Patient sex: M
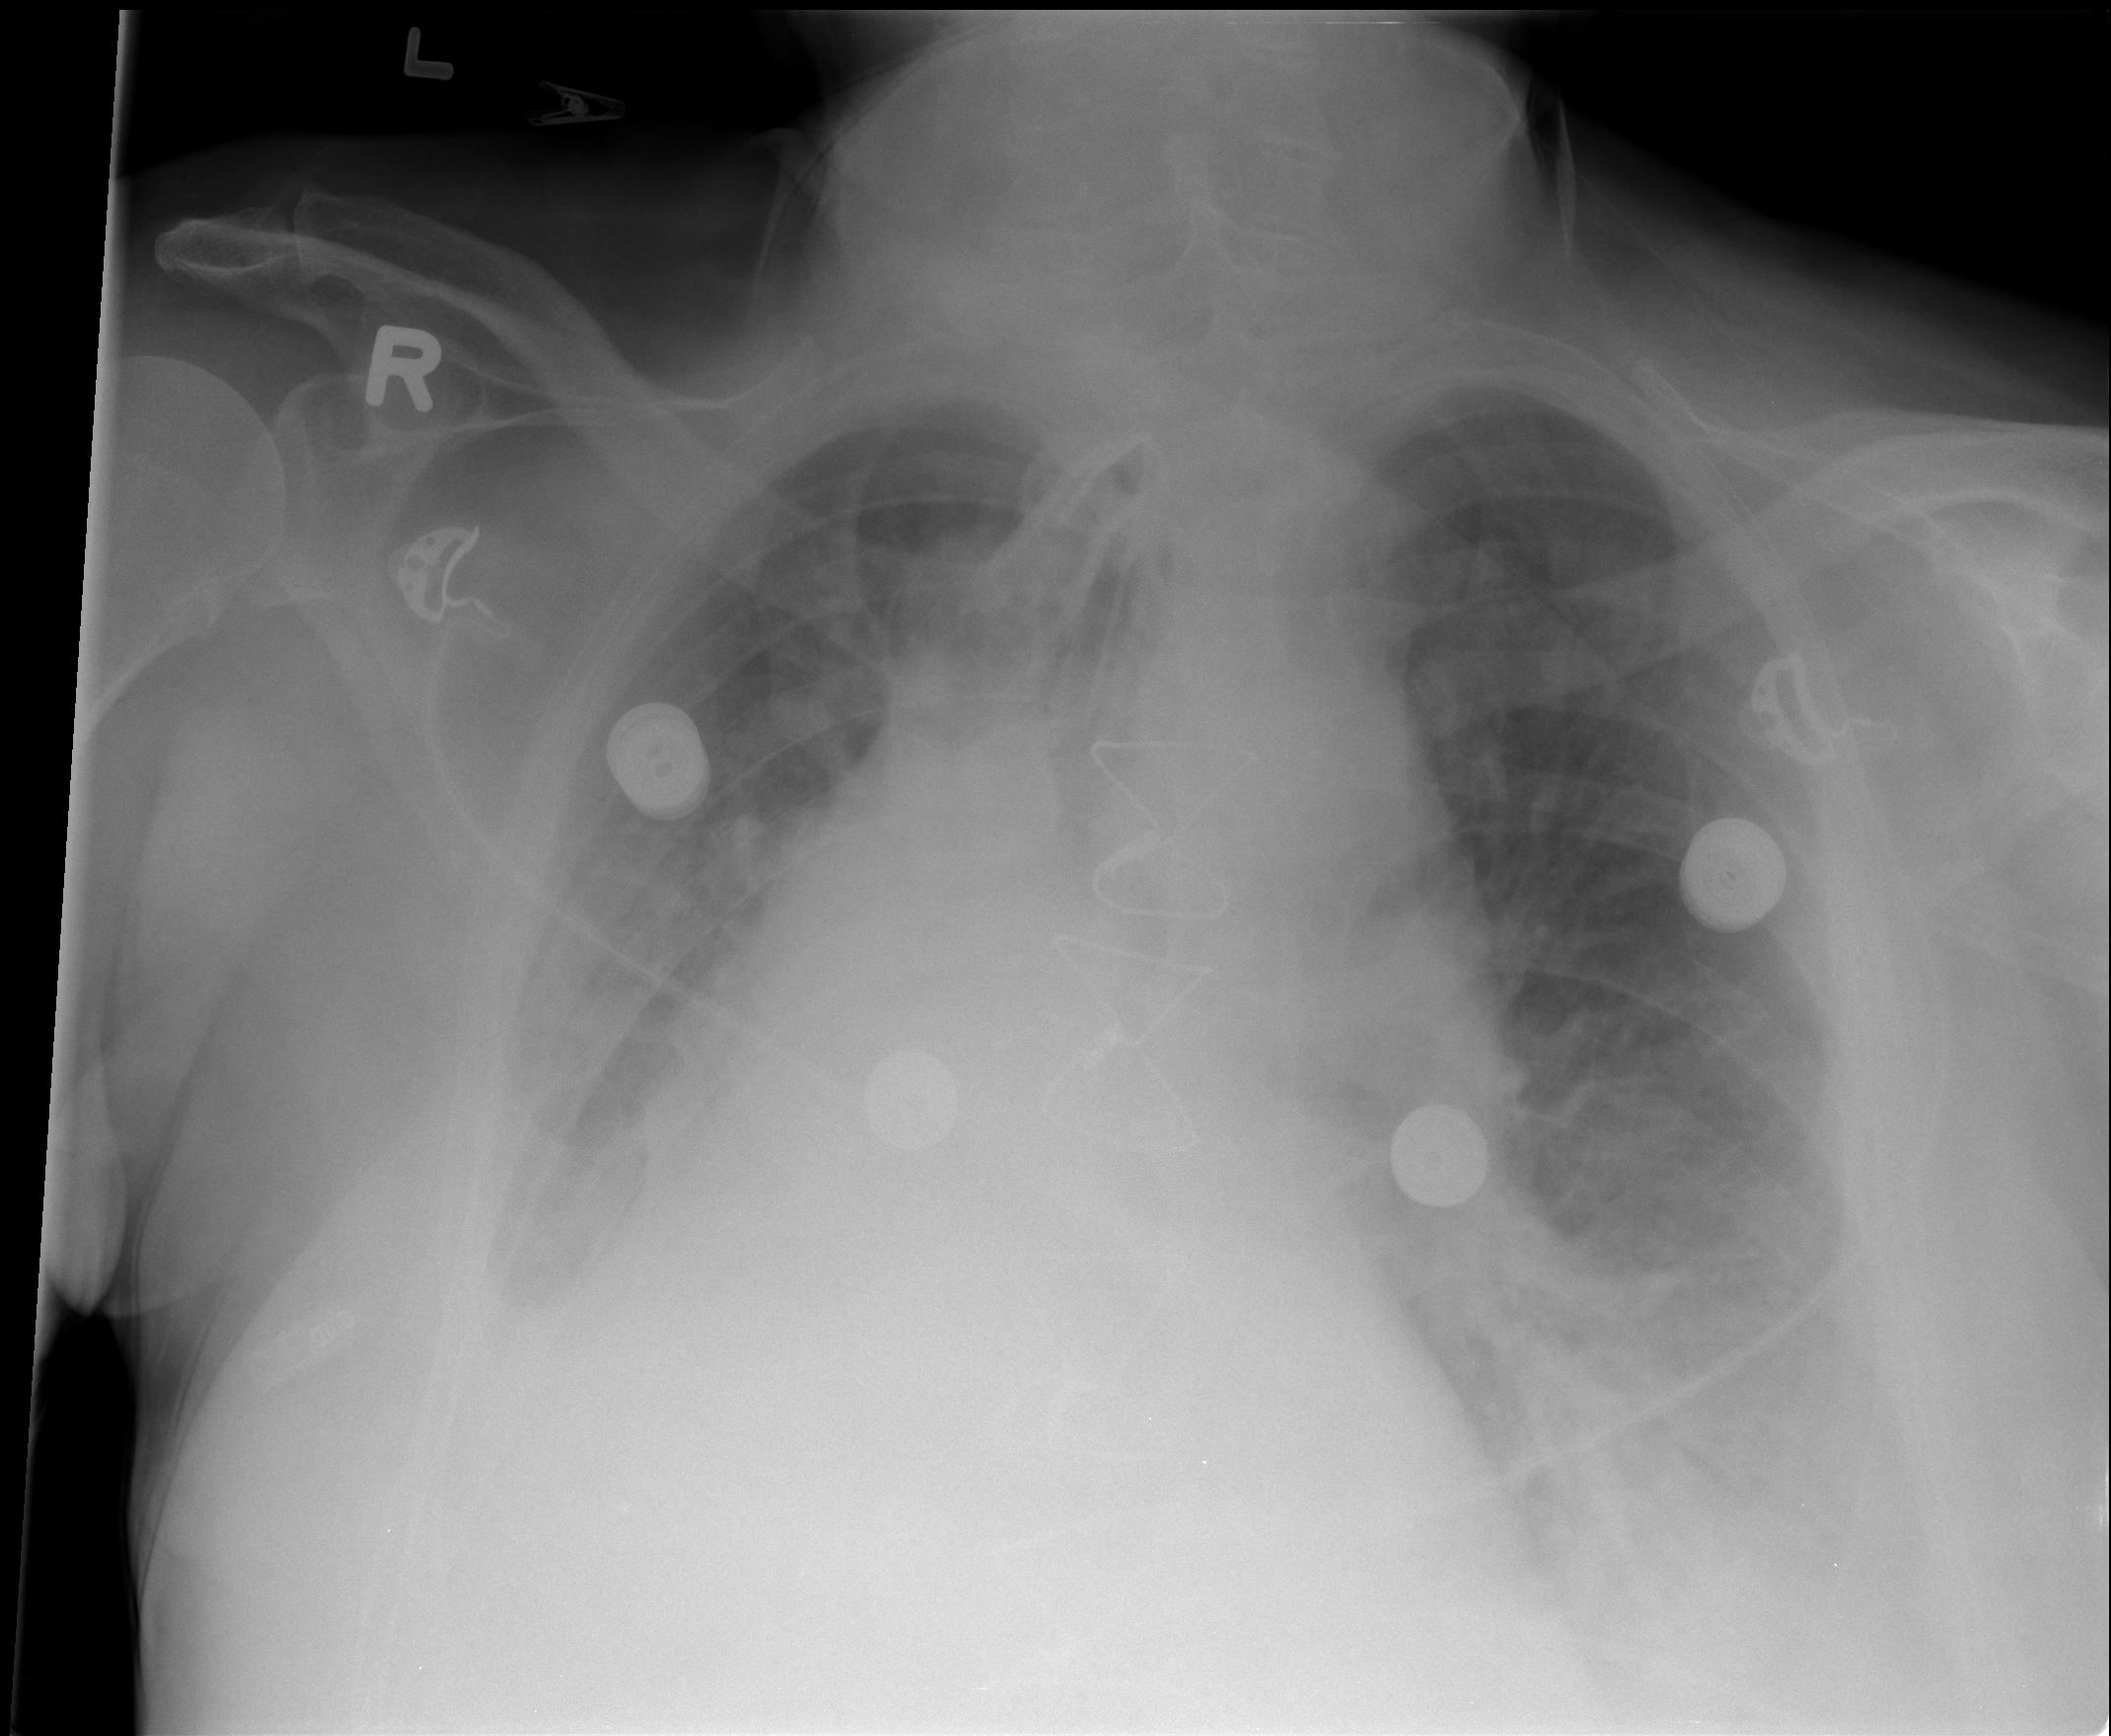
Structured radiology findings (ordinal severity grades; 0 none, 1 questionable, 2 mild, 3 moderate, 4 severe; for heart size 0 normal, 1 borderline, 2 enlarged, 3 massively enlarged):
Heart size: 3
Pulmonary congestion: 2
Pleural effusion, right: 2
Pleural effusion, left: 2
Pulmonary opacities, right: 1
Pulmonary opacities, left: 1
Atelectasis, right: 2
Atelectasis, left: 2